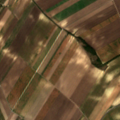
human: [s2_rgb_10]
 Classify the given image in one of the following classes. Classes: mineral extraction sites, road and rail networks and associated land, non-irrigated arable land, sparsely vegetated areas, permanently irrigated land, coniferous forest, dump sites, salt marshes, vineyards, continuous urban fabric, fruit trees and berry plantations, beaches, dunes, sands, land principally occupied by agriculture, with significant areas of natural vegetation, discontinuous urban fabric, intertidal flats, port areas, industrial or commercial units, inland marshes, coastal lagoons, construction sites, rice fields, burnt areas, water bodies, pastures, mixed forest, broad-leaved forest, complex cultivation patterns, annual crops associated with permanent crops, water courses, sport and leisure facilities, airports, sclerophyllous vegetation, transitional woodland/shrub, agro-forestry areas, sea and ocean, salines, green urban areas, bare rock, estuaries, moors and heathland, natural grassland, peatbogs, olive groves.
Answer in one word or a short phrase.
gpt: non-irrigated arable land, vineyards